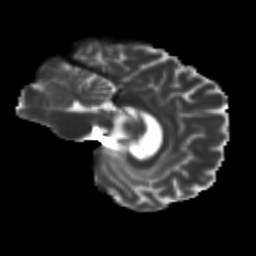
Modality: T2w
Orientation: sagittal
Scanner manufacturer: siemens
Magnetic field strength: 3 T
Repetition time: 9.2 s
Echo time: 0.084 s